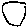
Label: circle